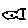
Label: fish